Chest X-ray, PA view. Patient: 26 years old, sex F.
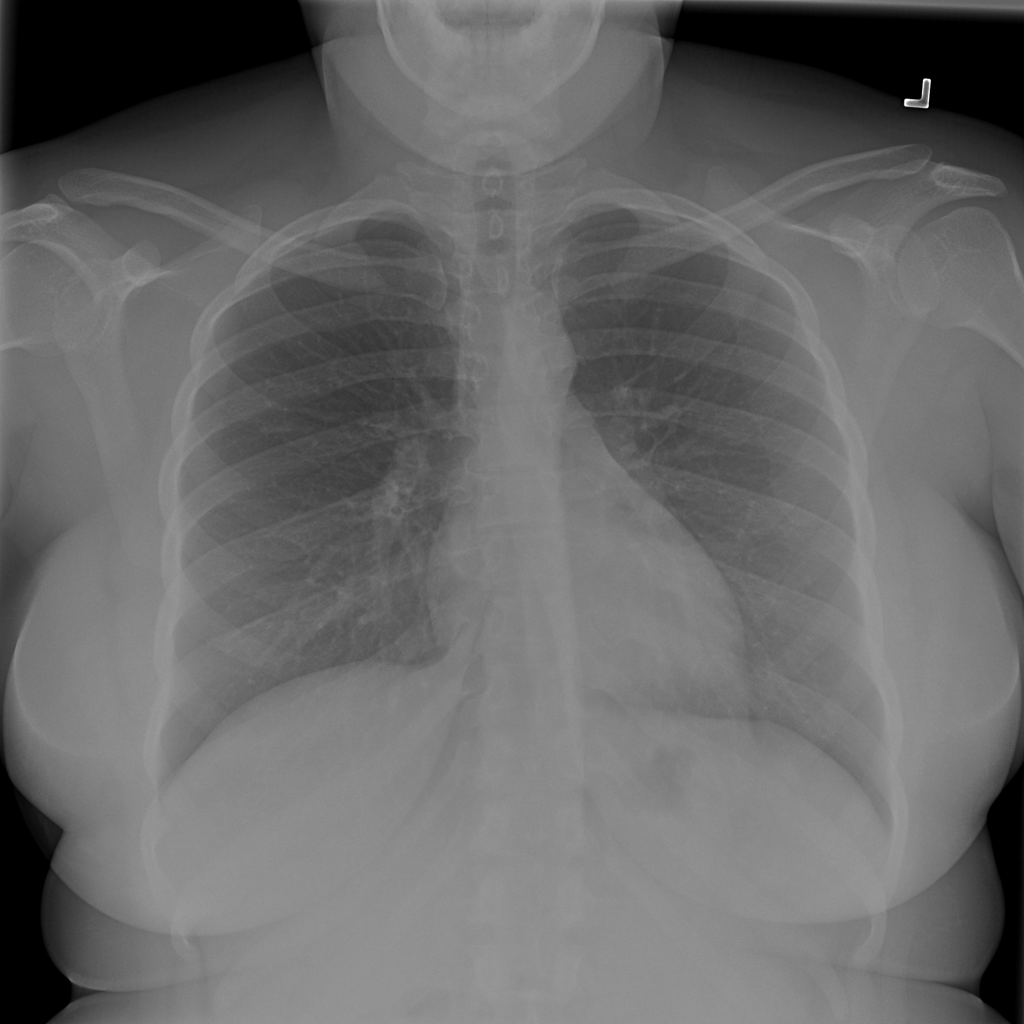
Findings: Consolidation